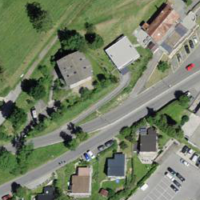
EUNIS habitat code: 54
Species observed at this site:
Plantago media
Passer domesticus
Sorbus aucuparia
Hippocrepis comosa
Chrysotoxum bicincta